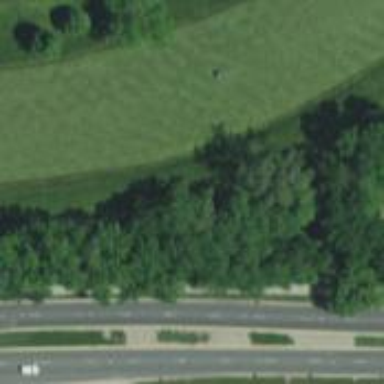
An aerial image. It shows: Golf cartpath that is also road path.